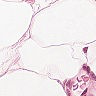
Metastatic tissue present: no